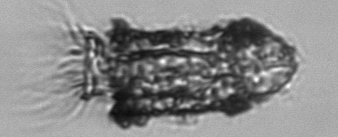
Label: Tintinnopsis